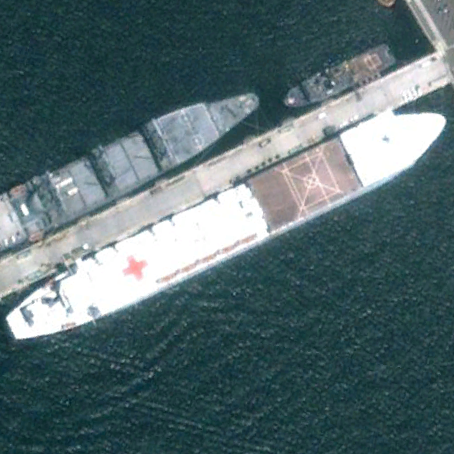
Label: Medical_ship